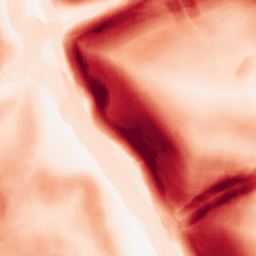
Category: morphological
Decomposition family: morphological_gradient
Decomposition parameters: size: 10
shape: disk
Upsampling method: sinc_hamming
Upsampling parameters: scale: 4
kernel_size: 8
Upsampling scale: 4